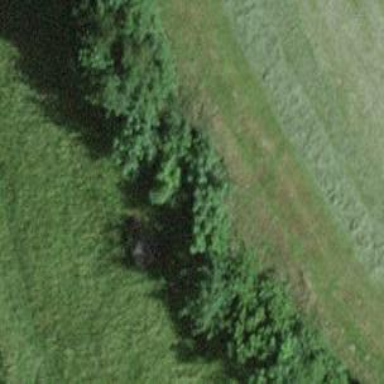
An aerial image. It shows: Hedge barrier.